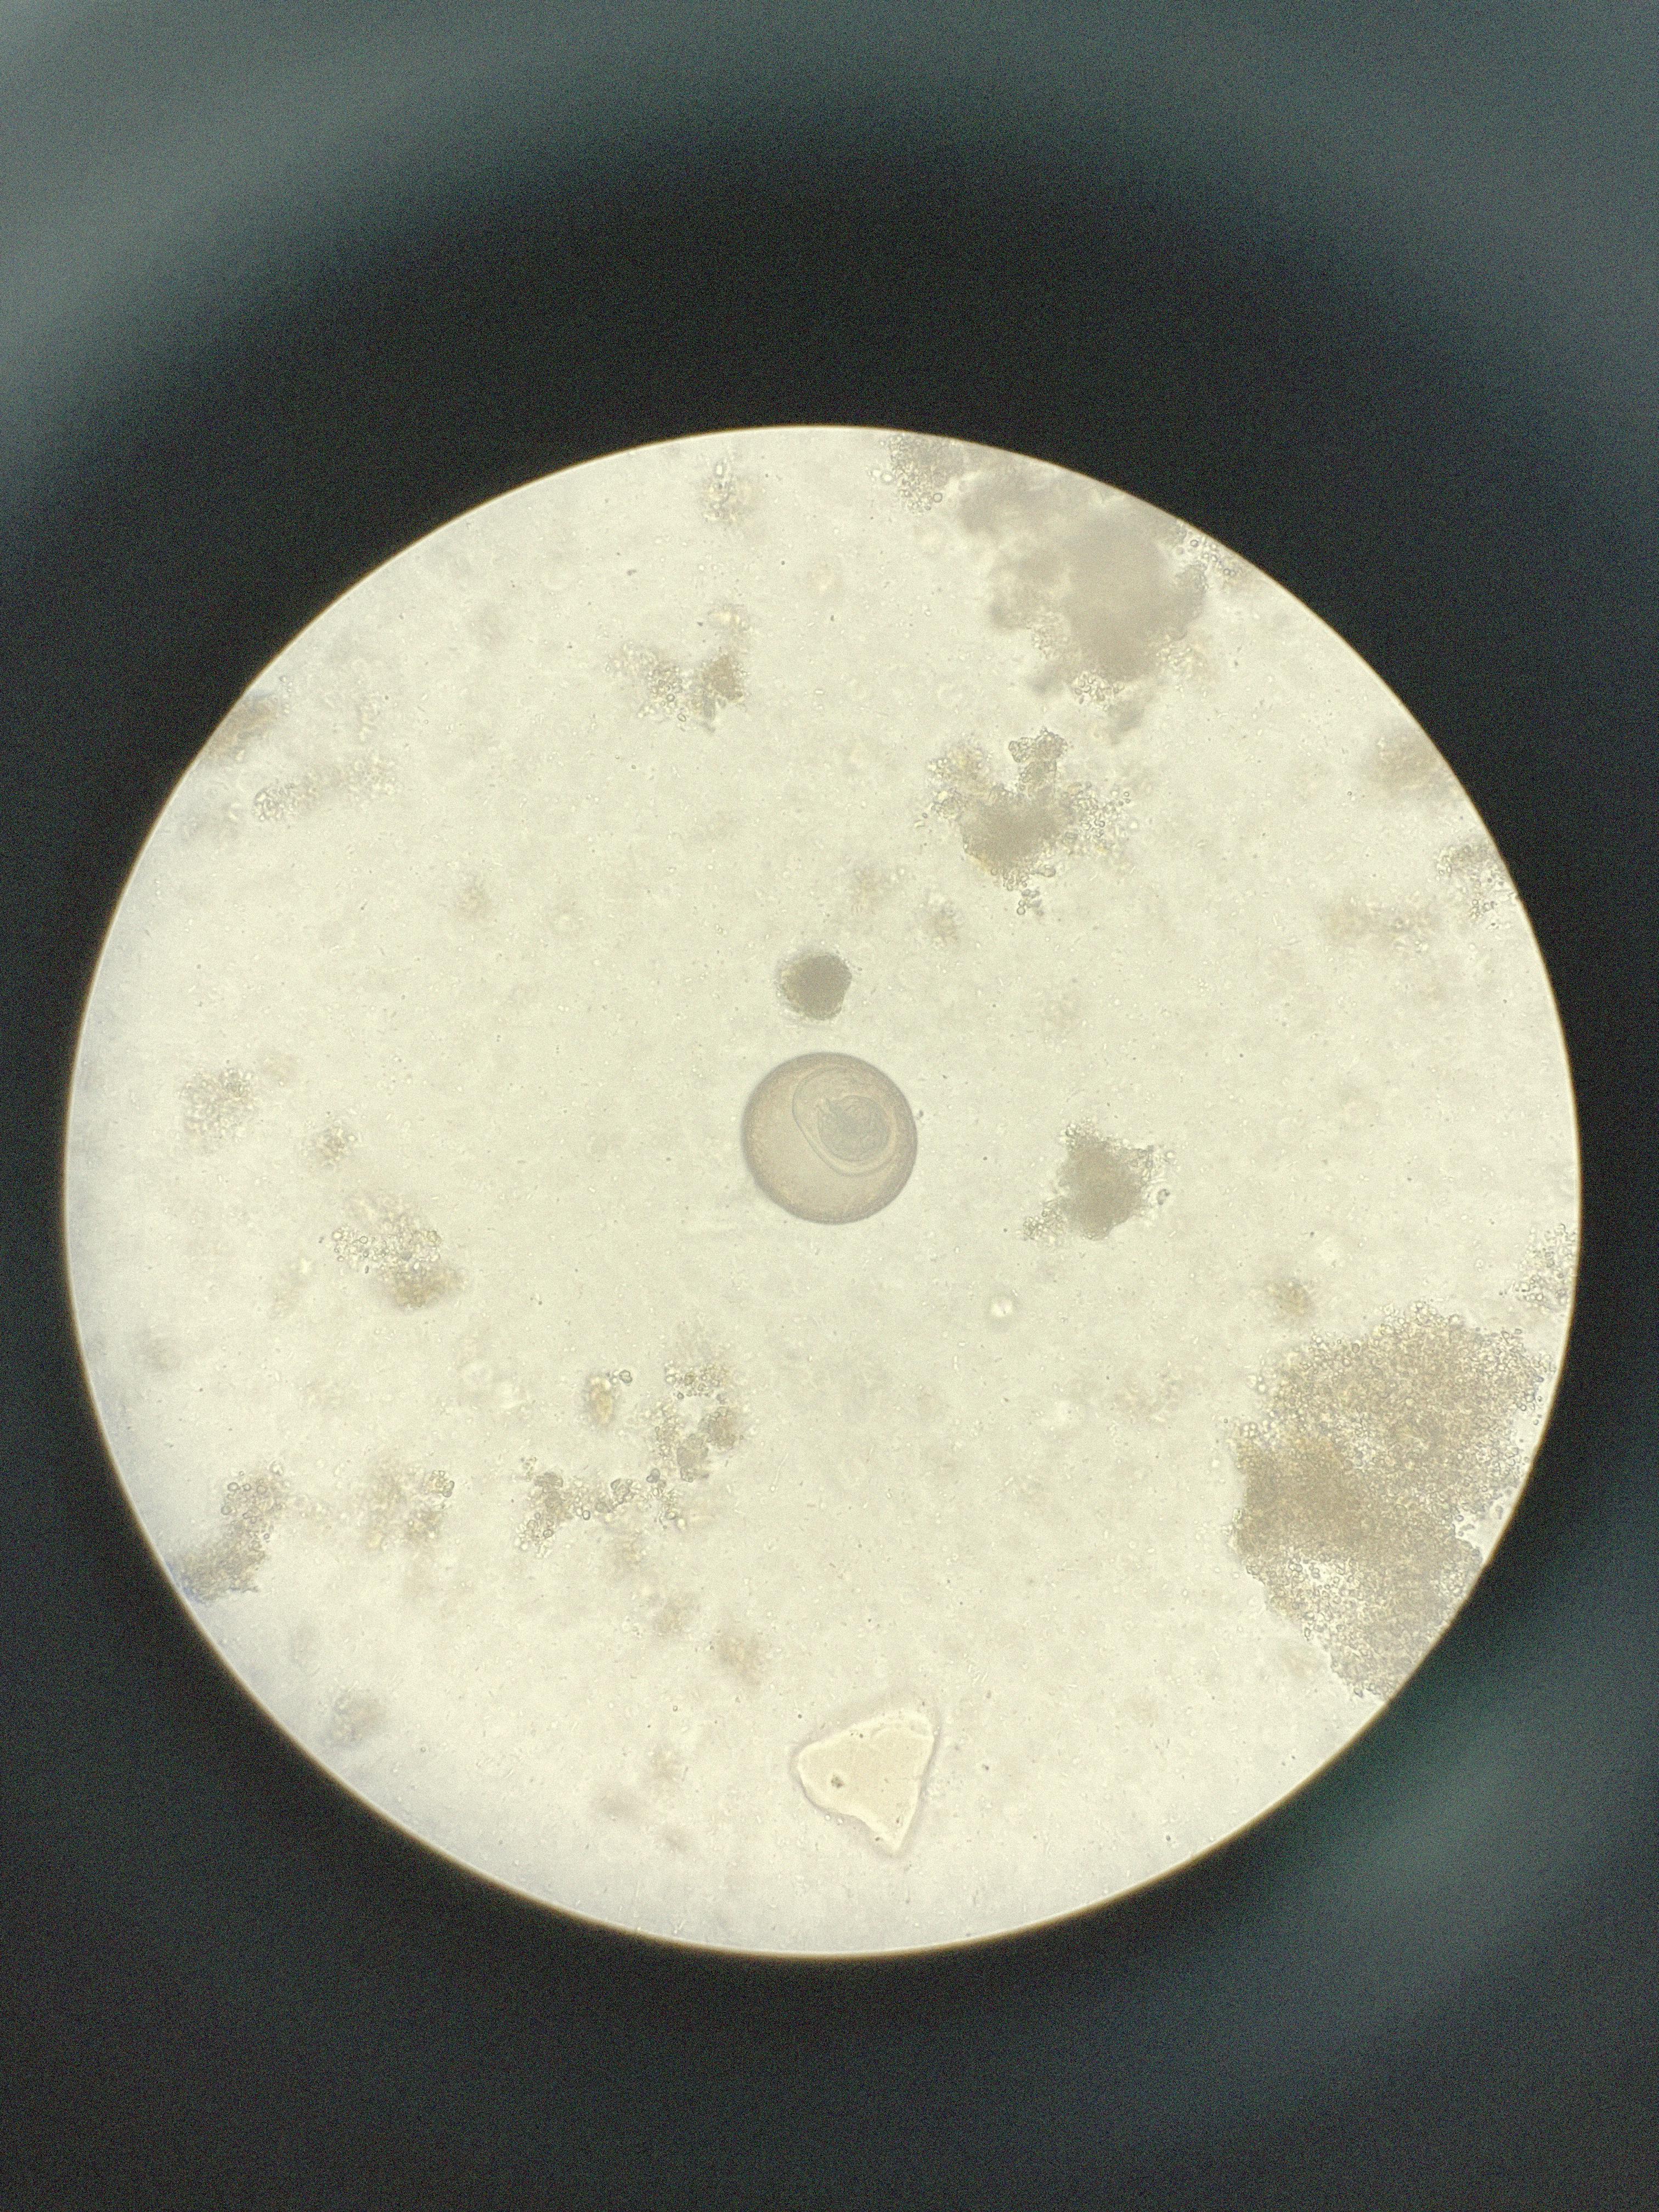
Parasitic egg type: Hymenolepis diminuta